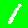
Digit: 1